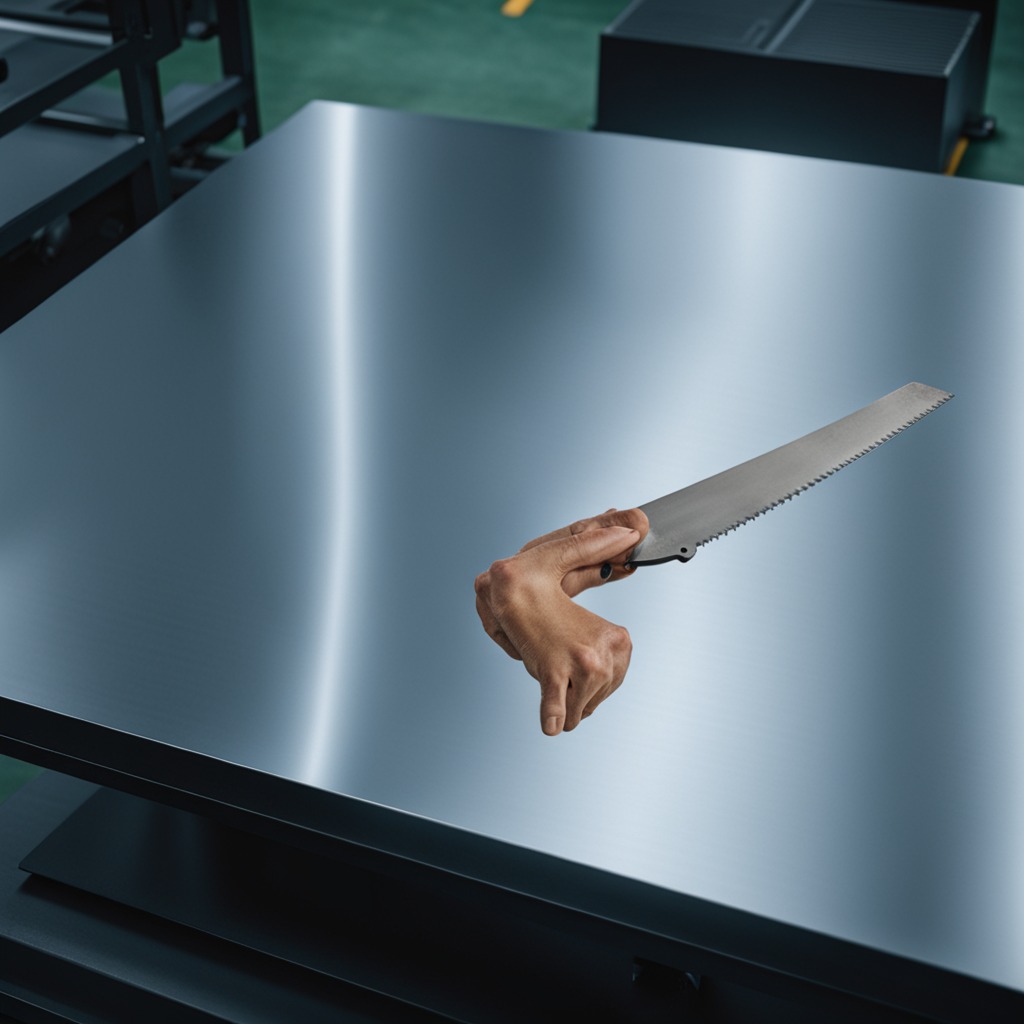
A metal saw is lying on a metal table in a machine shop under fluorescent lights.